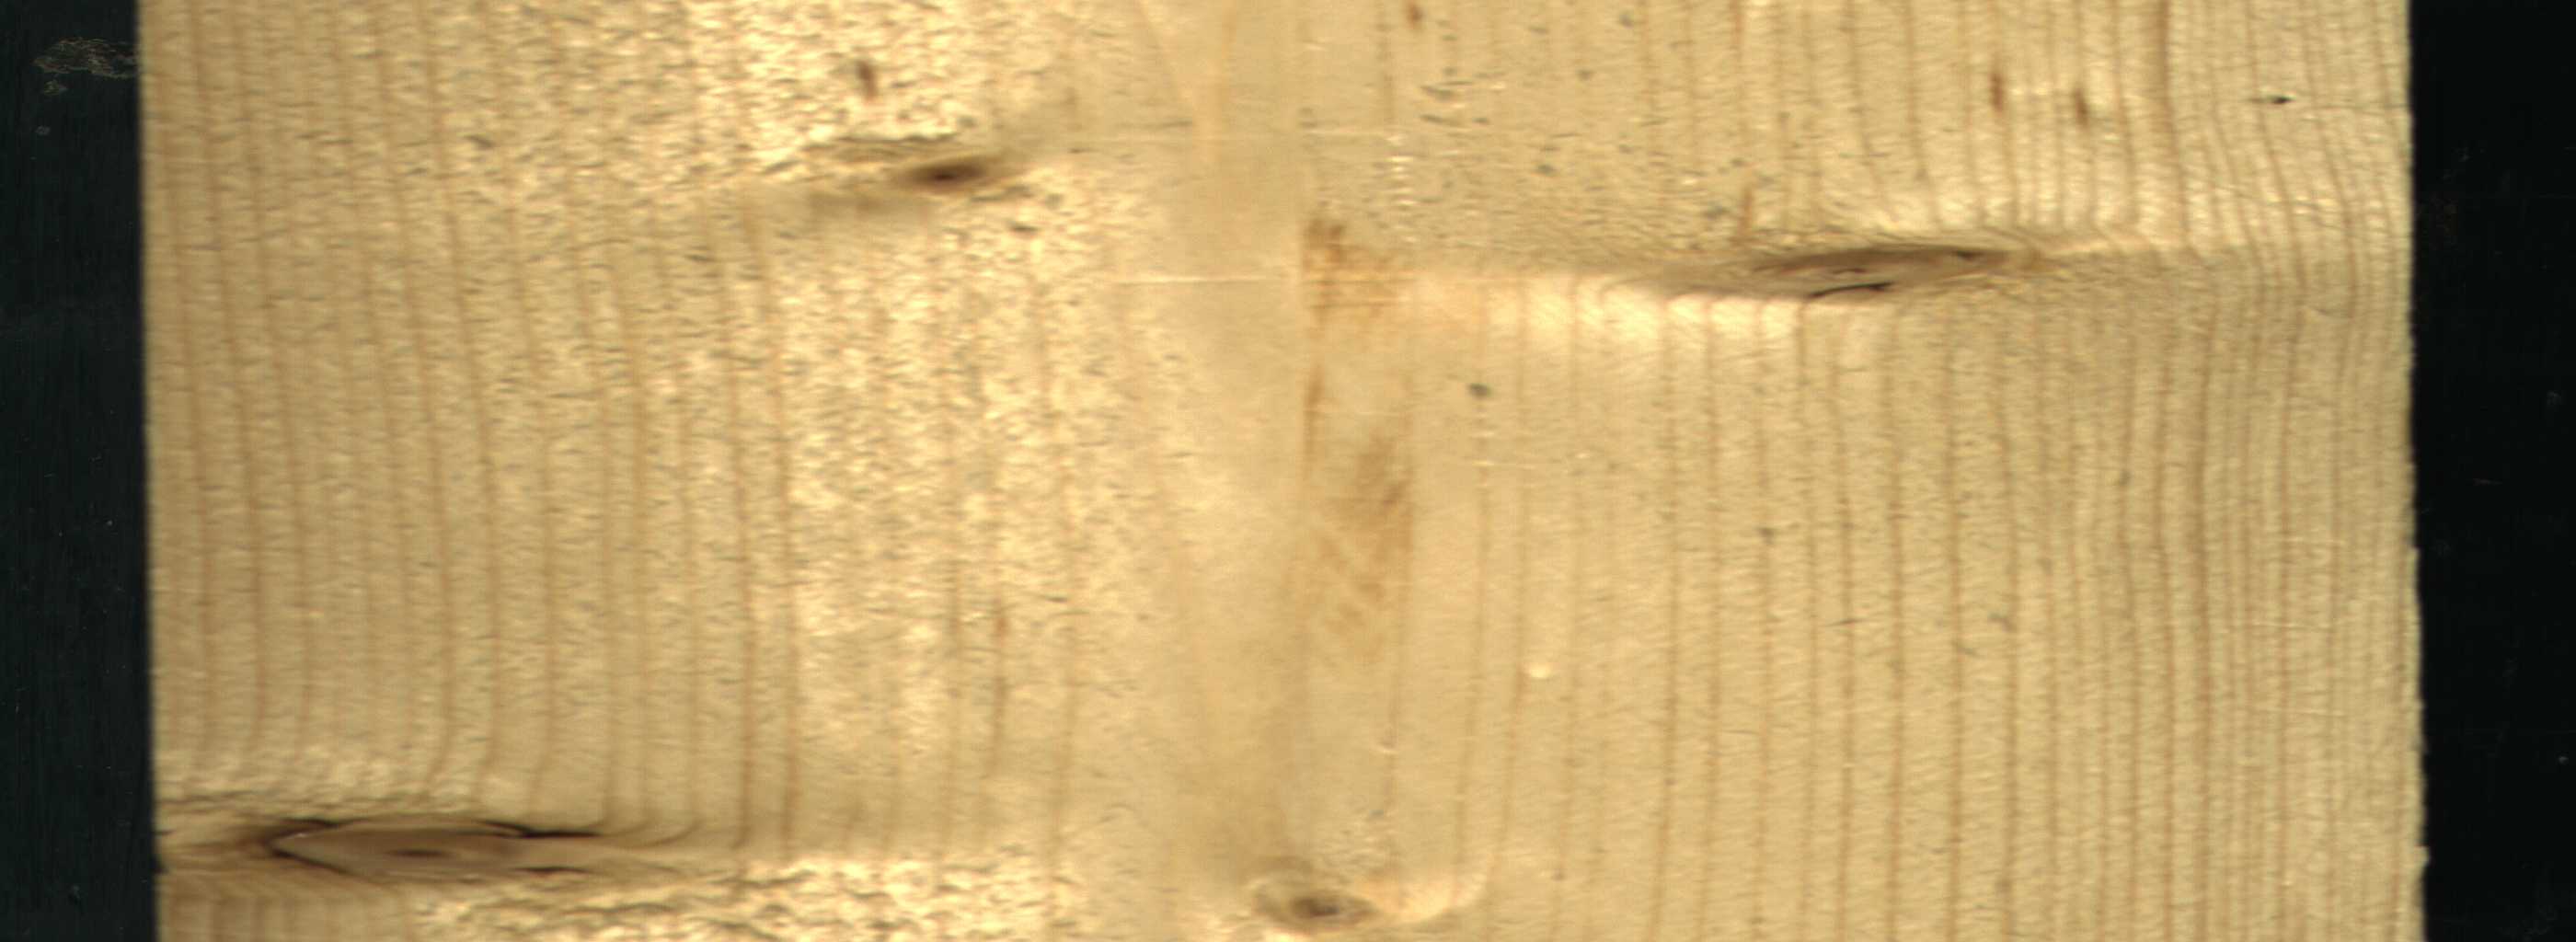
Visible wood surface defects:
Dead_Knot
Live_Knot
Live_Knot
Live_Knot